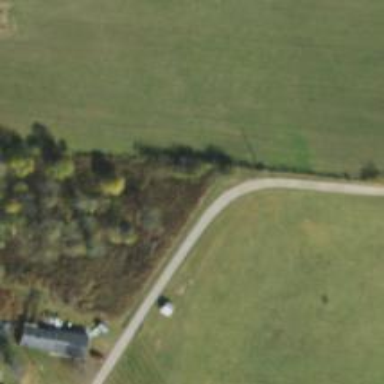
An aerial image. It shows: Driveway leading to service road.